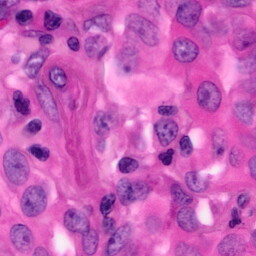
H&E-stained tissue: Pancreatic